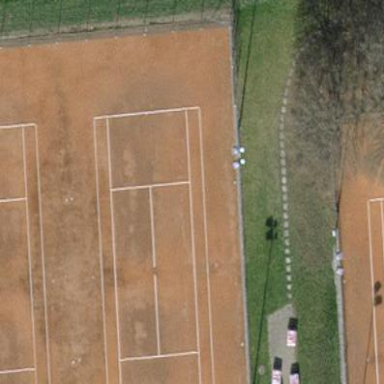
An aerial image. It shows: Tennis court on pitch.